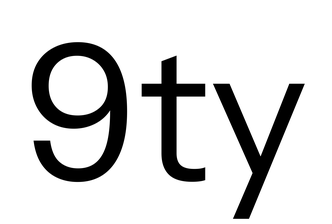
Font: InstrumentSans_Regular